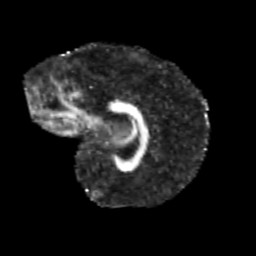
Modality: FA
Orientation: sagittal
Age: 10
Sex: female
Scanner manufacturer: siemens
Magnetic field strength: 3 T
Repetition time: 3.8 s
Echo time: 0.07 s